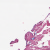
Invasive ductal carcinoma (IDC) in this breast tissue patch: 0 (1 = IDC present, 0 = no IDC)